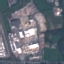
Land use / land cover class: Industrial